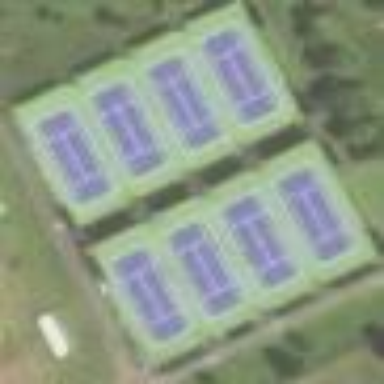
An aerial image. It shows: Tennis court on the leisure land pitch.